Interaction volume radius: 5 \u00c5
Interaction volume height: 10 \u00c5
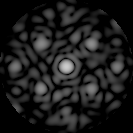
Disorder parameter: 0.5371